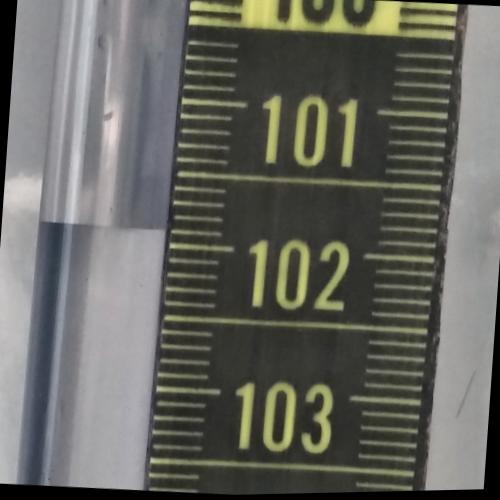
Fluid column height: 101.9 cm